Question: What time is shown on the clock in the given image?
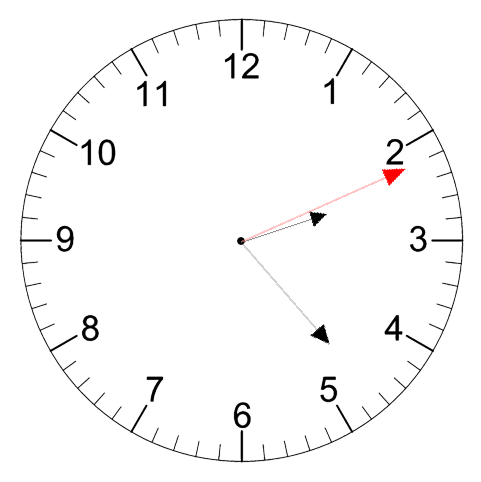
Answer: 02:23:11